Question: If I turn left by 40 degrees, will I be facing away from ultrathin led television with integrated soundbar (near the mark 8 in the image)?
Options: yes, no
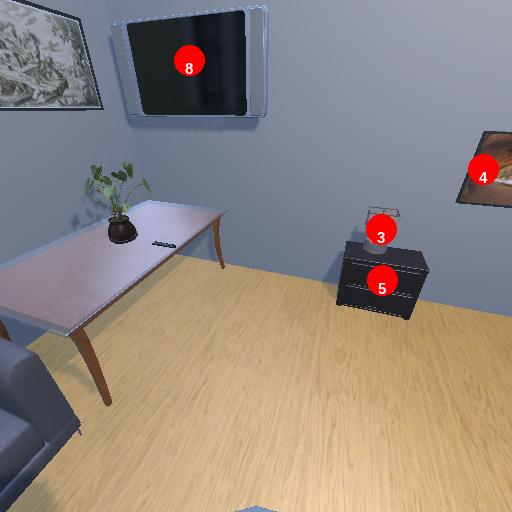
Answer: yes